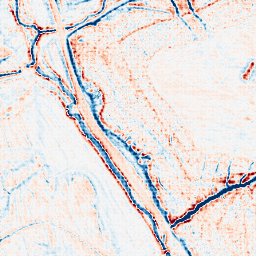
Category: edge_preserving
Decomposition family: anisotropic_diffusion
Decomposition parameters: iterations: 50
kappa: 30
gamma: 0.05
Upsampling method: sinc_hamming
Upsampling parameters: scale: 4
kernel_size: 4
Upsampling scale: 4